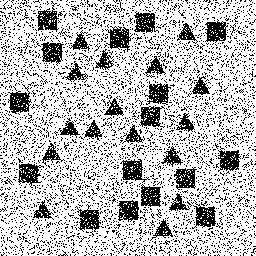
Squares: 16
Triangles: 16
Stars: 0
Total shapes: 32